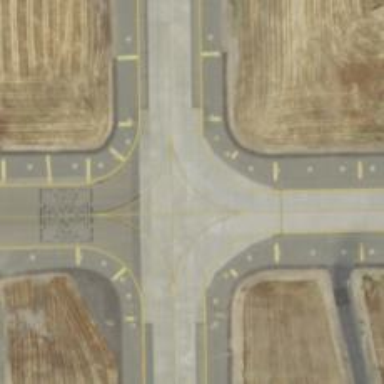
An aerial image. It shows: Image of taxiway at airport.